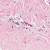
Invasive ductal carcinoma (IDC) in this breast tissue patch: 0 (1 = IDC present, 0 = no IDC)